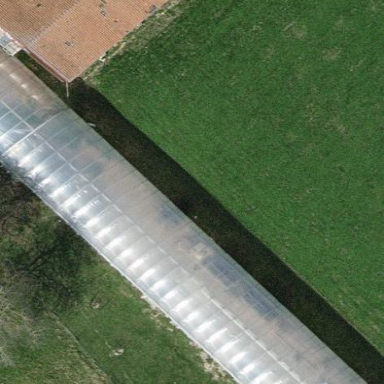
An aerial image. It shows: Greenhouse.